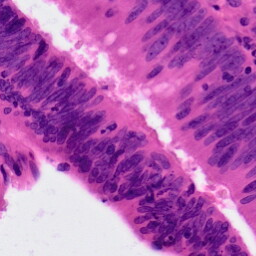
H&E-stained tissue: Colon